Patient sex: M
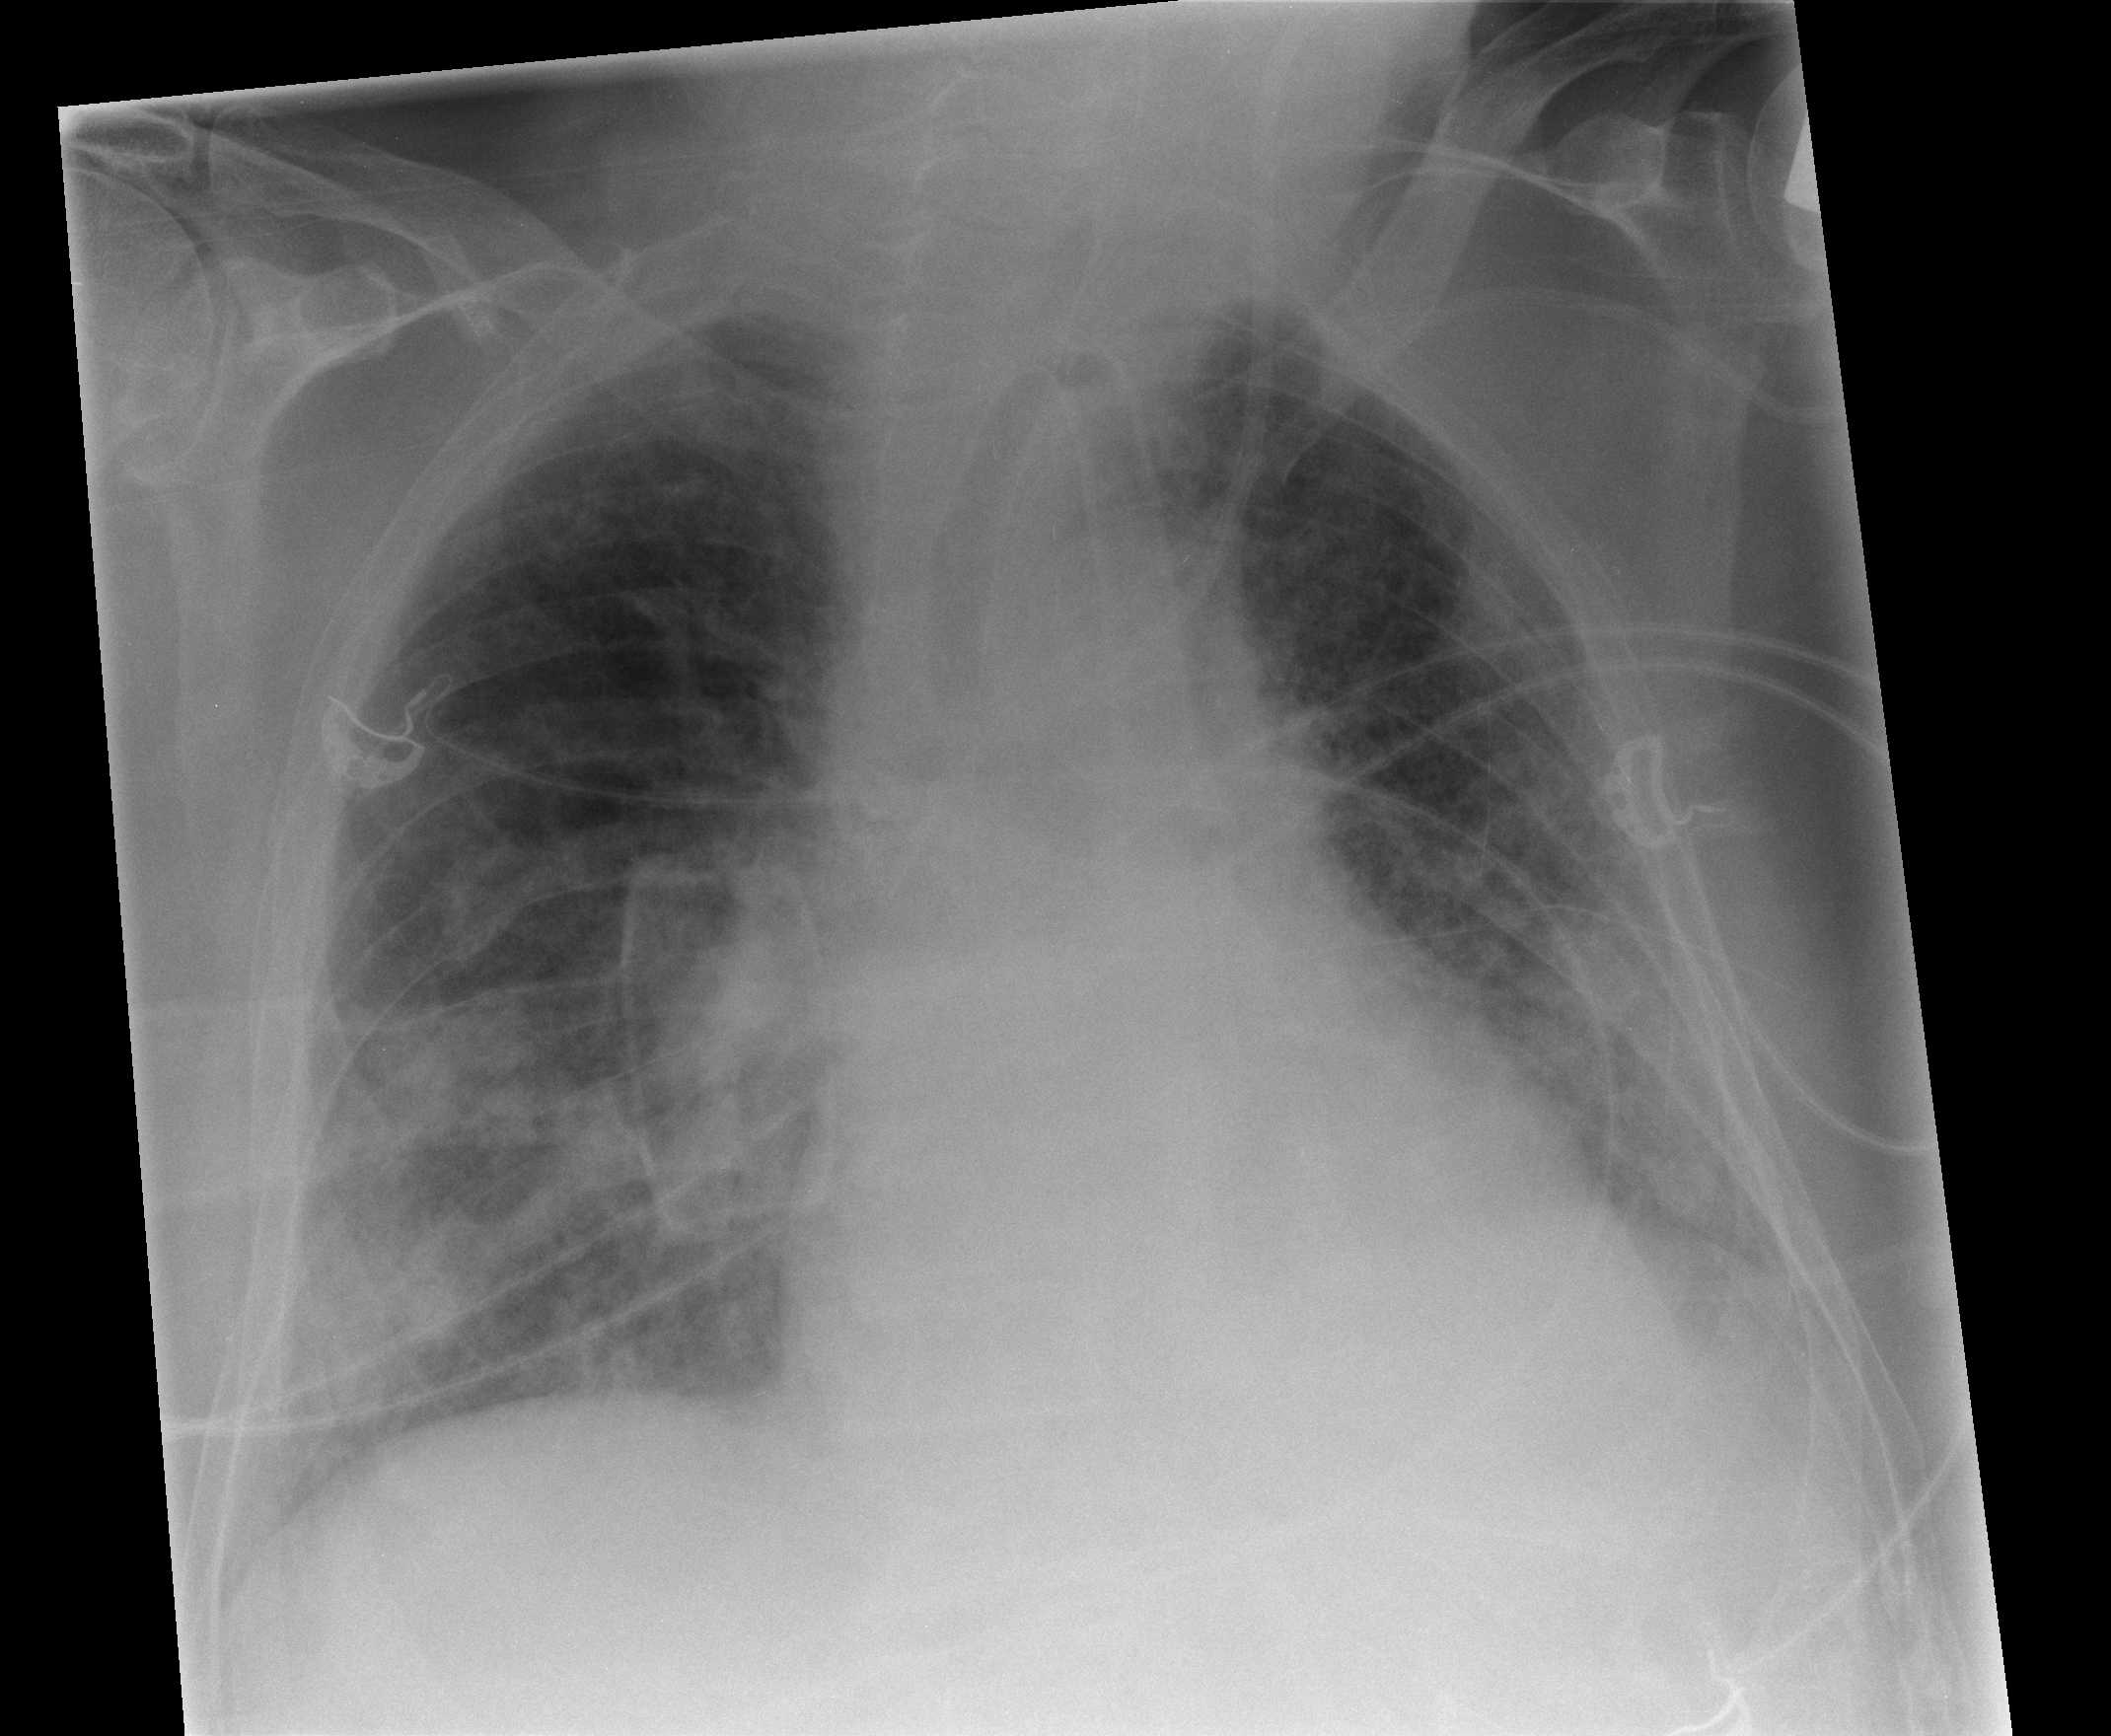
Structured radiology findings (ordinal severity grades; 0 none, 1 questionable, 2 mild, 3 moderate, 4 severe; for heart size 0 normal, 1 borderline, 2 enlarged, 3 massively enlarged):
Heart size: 0
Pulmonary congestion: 3
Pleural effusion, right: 0
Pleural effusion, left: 2
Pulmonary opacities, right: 3
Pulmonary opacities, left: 3
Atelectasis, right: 2
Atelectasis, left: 2